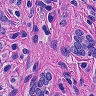
Metastatic tissue present: yes